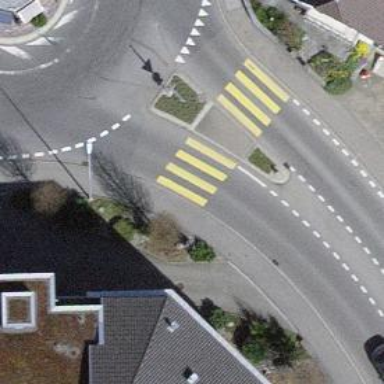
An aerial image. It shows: Uncontrolled zebra crossing with central island.